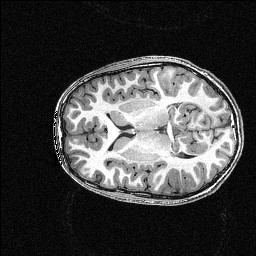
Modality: T1w
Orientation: axial
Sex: male
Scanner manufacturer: siemens
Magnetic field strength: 3 T
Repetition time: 2.3 s
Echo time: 0.00336 s